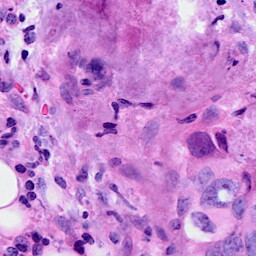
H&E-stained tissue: Breast